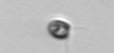
Label: Pyramimonas